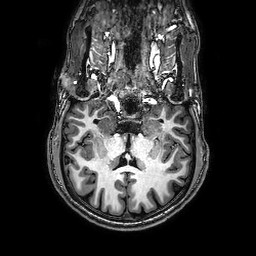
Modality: T1w
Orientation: sagittal
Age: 21
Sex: male
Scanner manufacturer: philips
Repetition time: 0.008146 s
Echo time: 0.00374 s